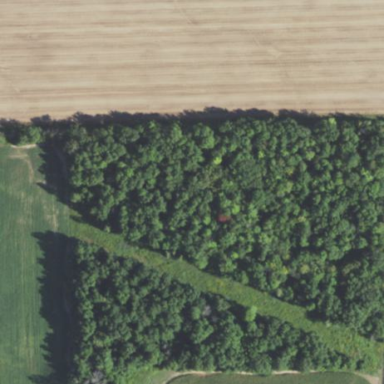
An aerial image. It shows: Beautiful woodland area.